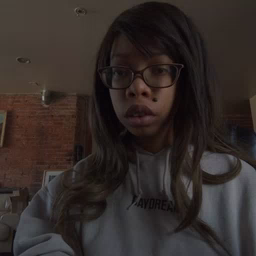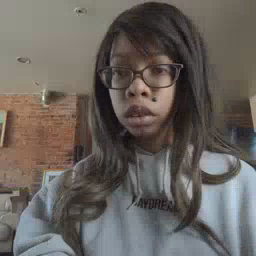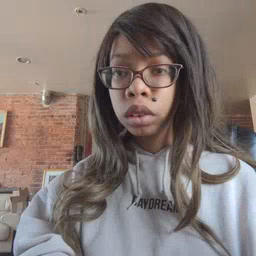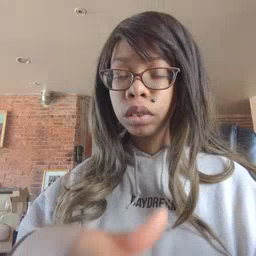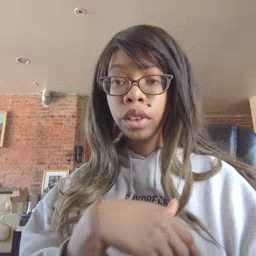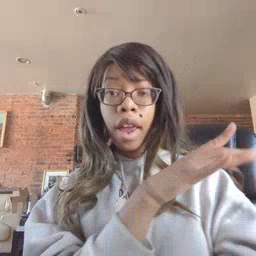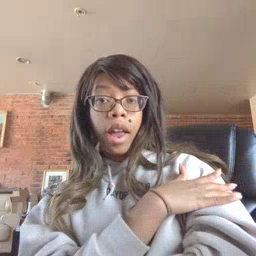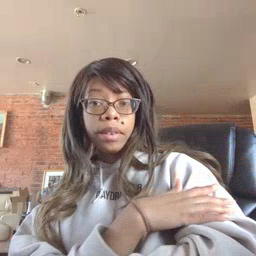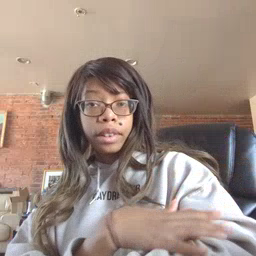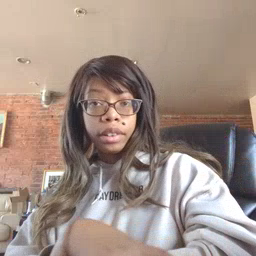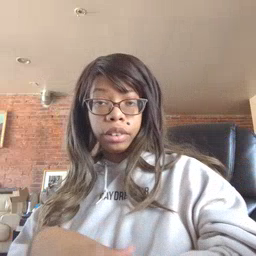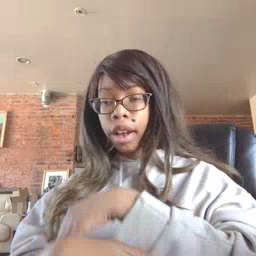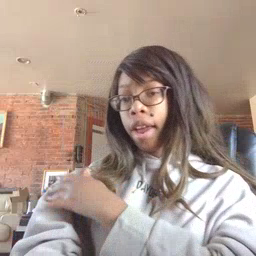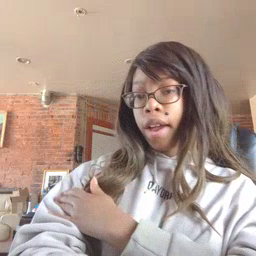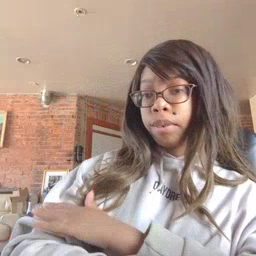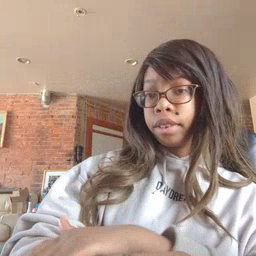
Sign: arm